Aerial crown-view tile of a tropical tree (Barro Colorado Island, Panama), acquired 20250616:
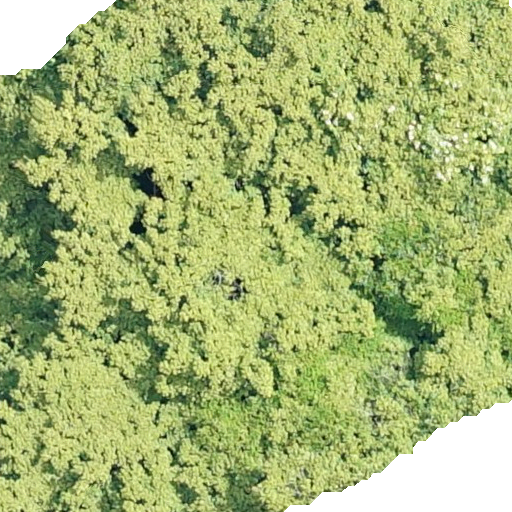
Species: Tachigali panamensis
GBIF accepted scientific name: Tachigali panamensis
Crown area: 488.603 m²